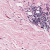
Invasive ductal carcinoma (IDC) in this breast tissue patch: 1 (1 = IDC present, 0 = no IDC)